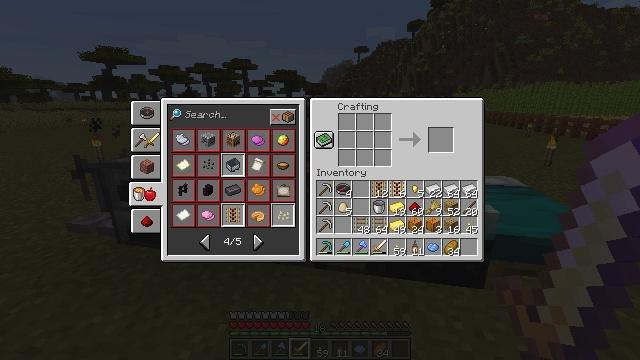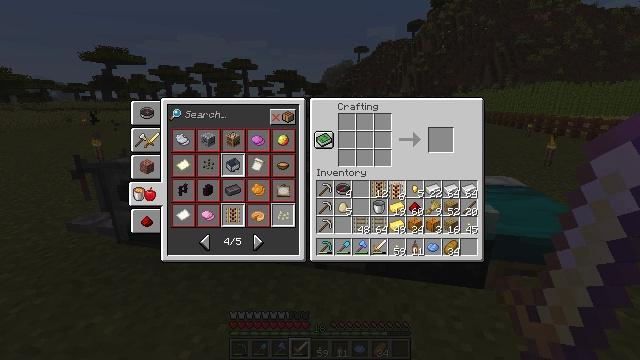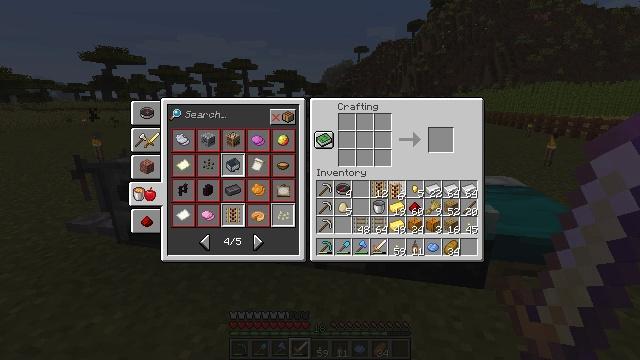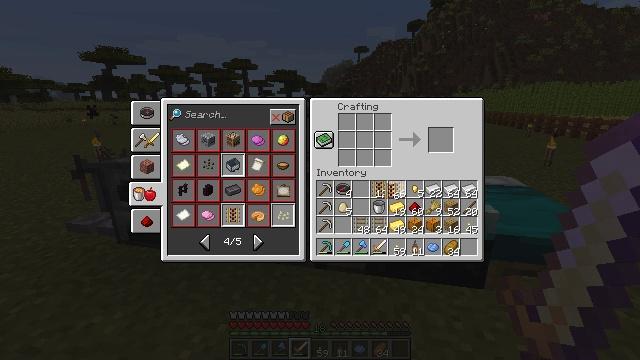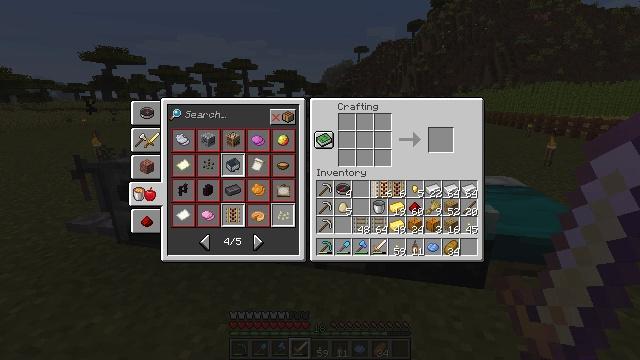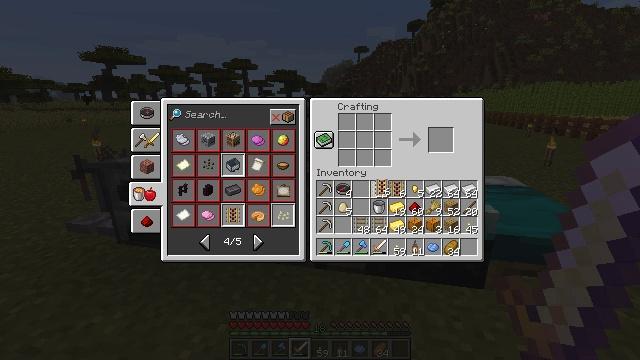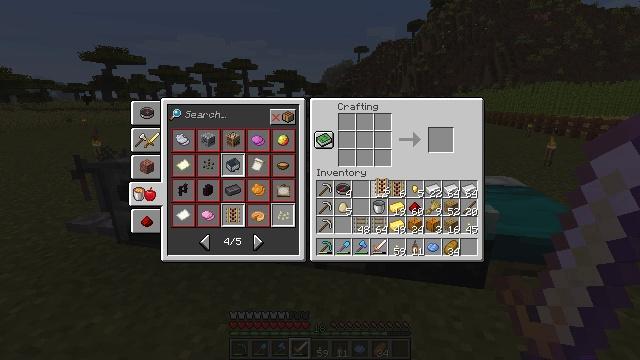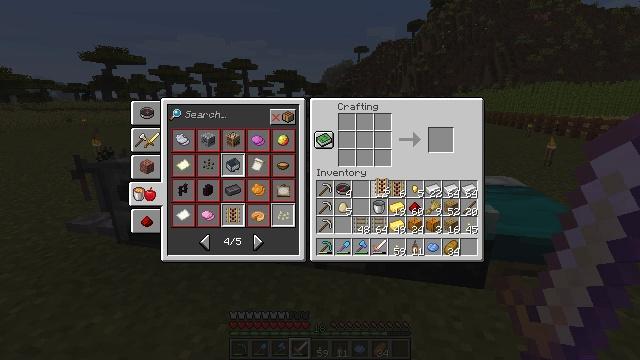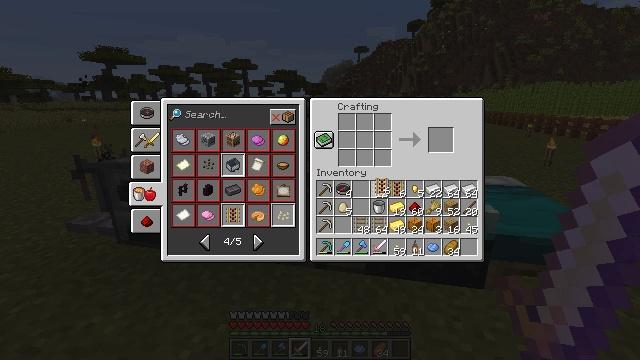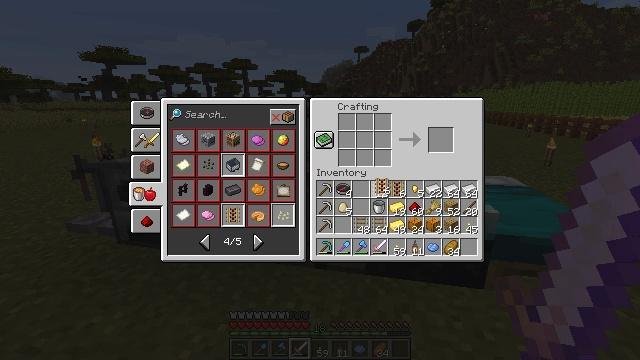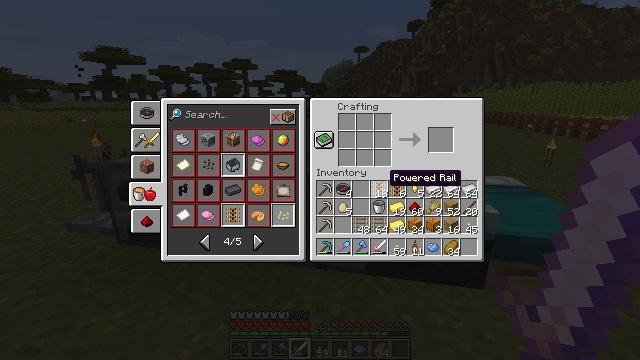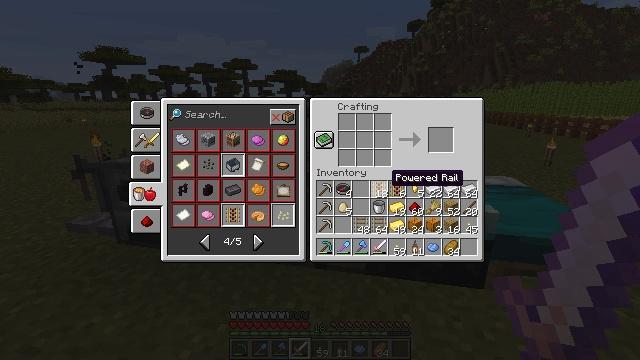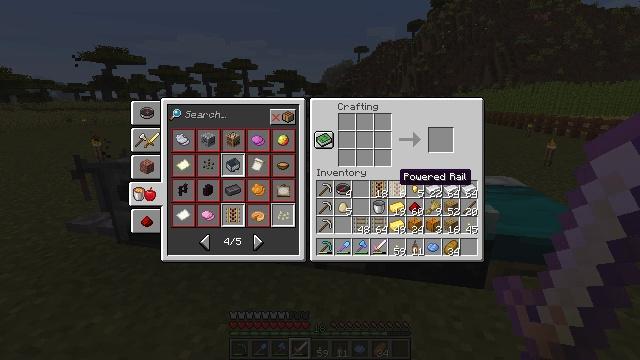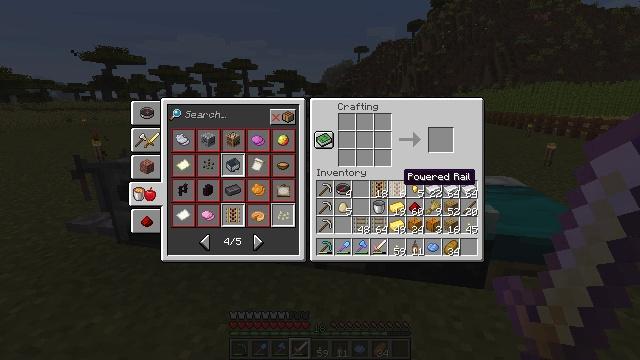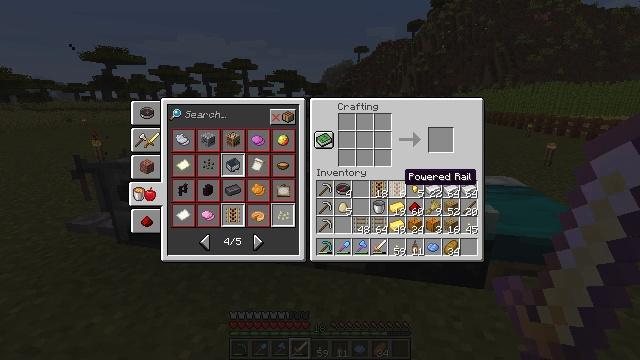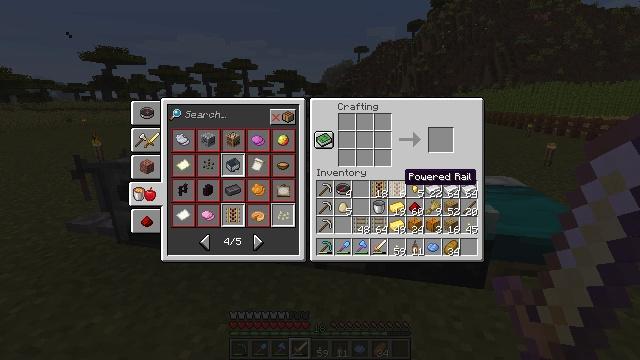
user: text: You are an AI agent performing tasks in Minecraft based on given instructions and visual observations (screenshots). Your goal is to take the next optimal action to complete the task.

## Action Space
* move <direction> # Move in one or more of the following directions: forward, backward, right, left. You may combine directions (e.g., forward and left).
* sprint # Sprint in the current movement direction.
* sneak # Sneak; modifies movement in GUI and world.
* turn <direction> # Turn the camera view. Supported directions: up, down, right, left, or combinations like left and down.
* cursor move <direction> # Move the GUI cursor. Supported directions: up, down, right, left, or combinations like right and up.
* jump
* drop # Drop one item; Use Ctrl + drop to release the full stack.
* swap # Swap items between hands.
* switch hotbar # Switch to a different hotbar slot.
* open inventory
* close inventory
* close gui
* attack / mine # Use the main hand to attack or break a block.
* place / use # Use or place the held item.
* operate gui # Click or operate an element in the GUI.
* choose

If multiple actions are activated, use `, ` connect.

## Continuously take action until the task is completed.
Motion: motion action
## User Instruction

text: Use sticks and gold to craft a powered rail.
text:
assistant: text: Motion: no_op
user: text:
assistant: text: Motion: no_op
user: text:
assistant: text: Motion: no_op
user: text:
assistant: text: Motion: no_op
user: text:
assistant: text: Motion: no_op
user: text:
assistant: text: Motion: no_op
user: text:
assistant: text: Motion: operate gui
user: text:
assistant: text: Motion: operate gui
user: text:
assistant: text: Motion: operate gui
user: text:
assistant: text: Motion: no_op
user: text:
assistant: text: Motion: no_op
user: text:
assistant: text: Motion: cursor move right
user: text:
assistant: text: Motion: no_op
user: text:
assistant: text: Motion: no_op
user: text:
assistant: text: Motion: no_op
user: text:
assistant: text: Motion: operate gui
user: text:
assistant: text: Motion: operate gui
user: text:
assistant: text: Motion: operate gui
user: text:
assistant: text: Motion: no_op
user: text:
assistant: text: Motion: no_op
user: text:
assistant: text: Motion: no_op
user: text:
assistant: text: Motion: operate gui
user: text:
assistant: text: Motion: operate gui
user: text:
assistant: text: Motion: operate gui
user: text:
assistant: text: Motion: no_op
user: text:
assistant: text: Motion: no_op
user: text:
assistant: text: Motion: cursor move left
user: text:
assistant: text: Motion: cursor move left and down
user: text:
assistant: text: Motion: cursor move left
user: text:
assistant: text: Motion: cursor move left